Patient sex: F
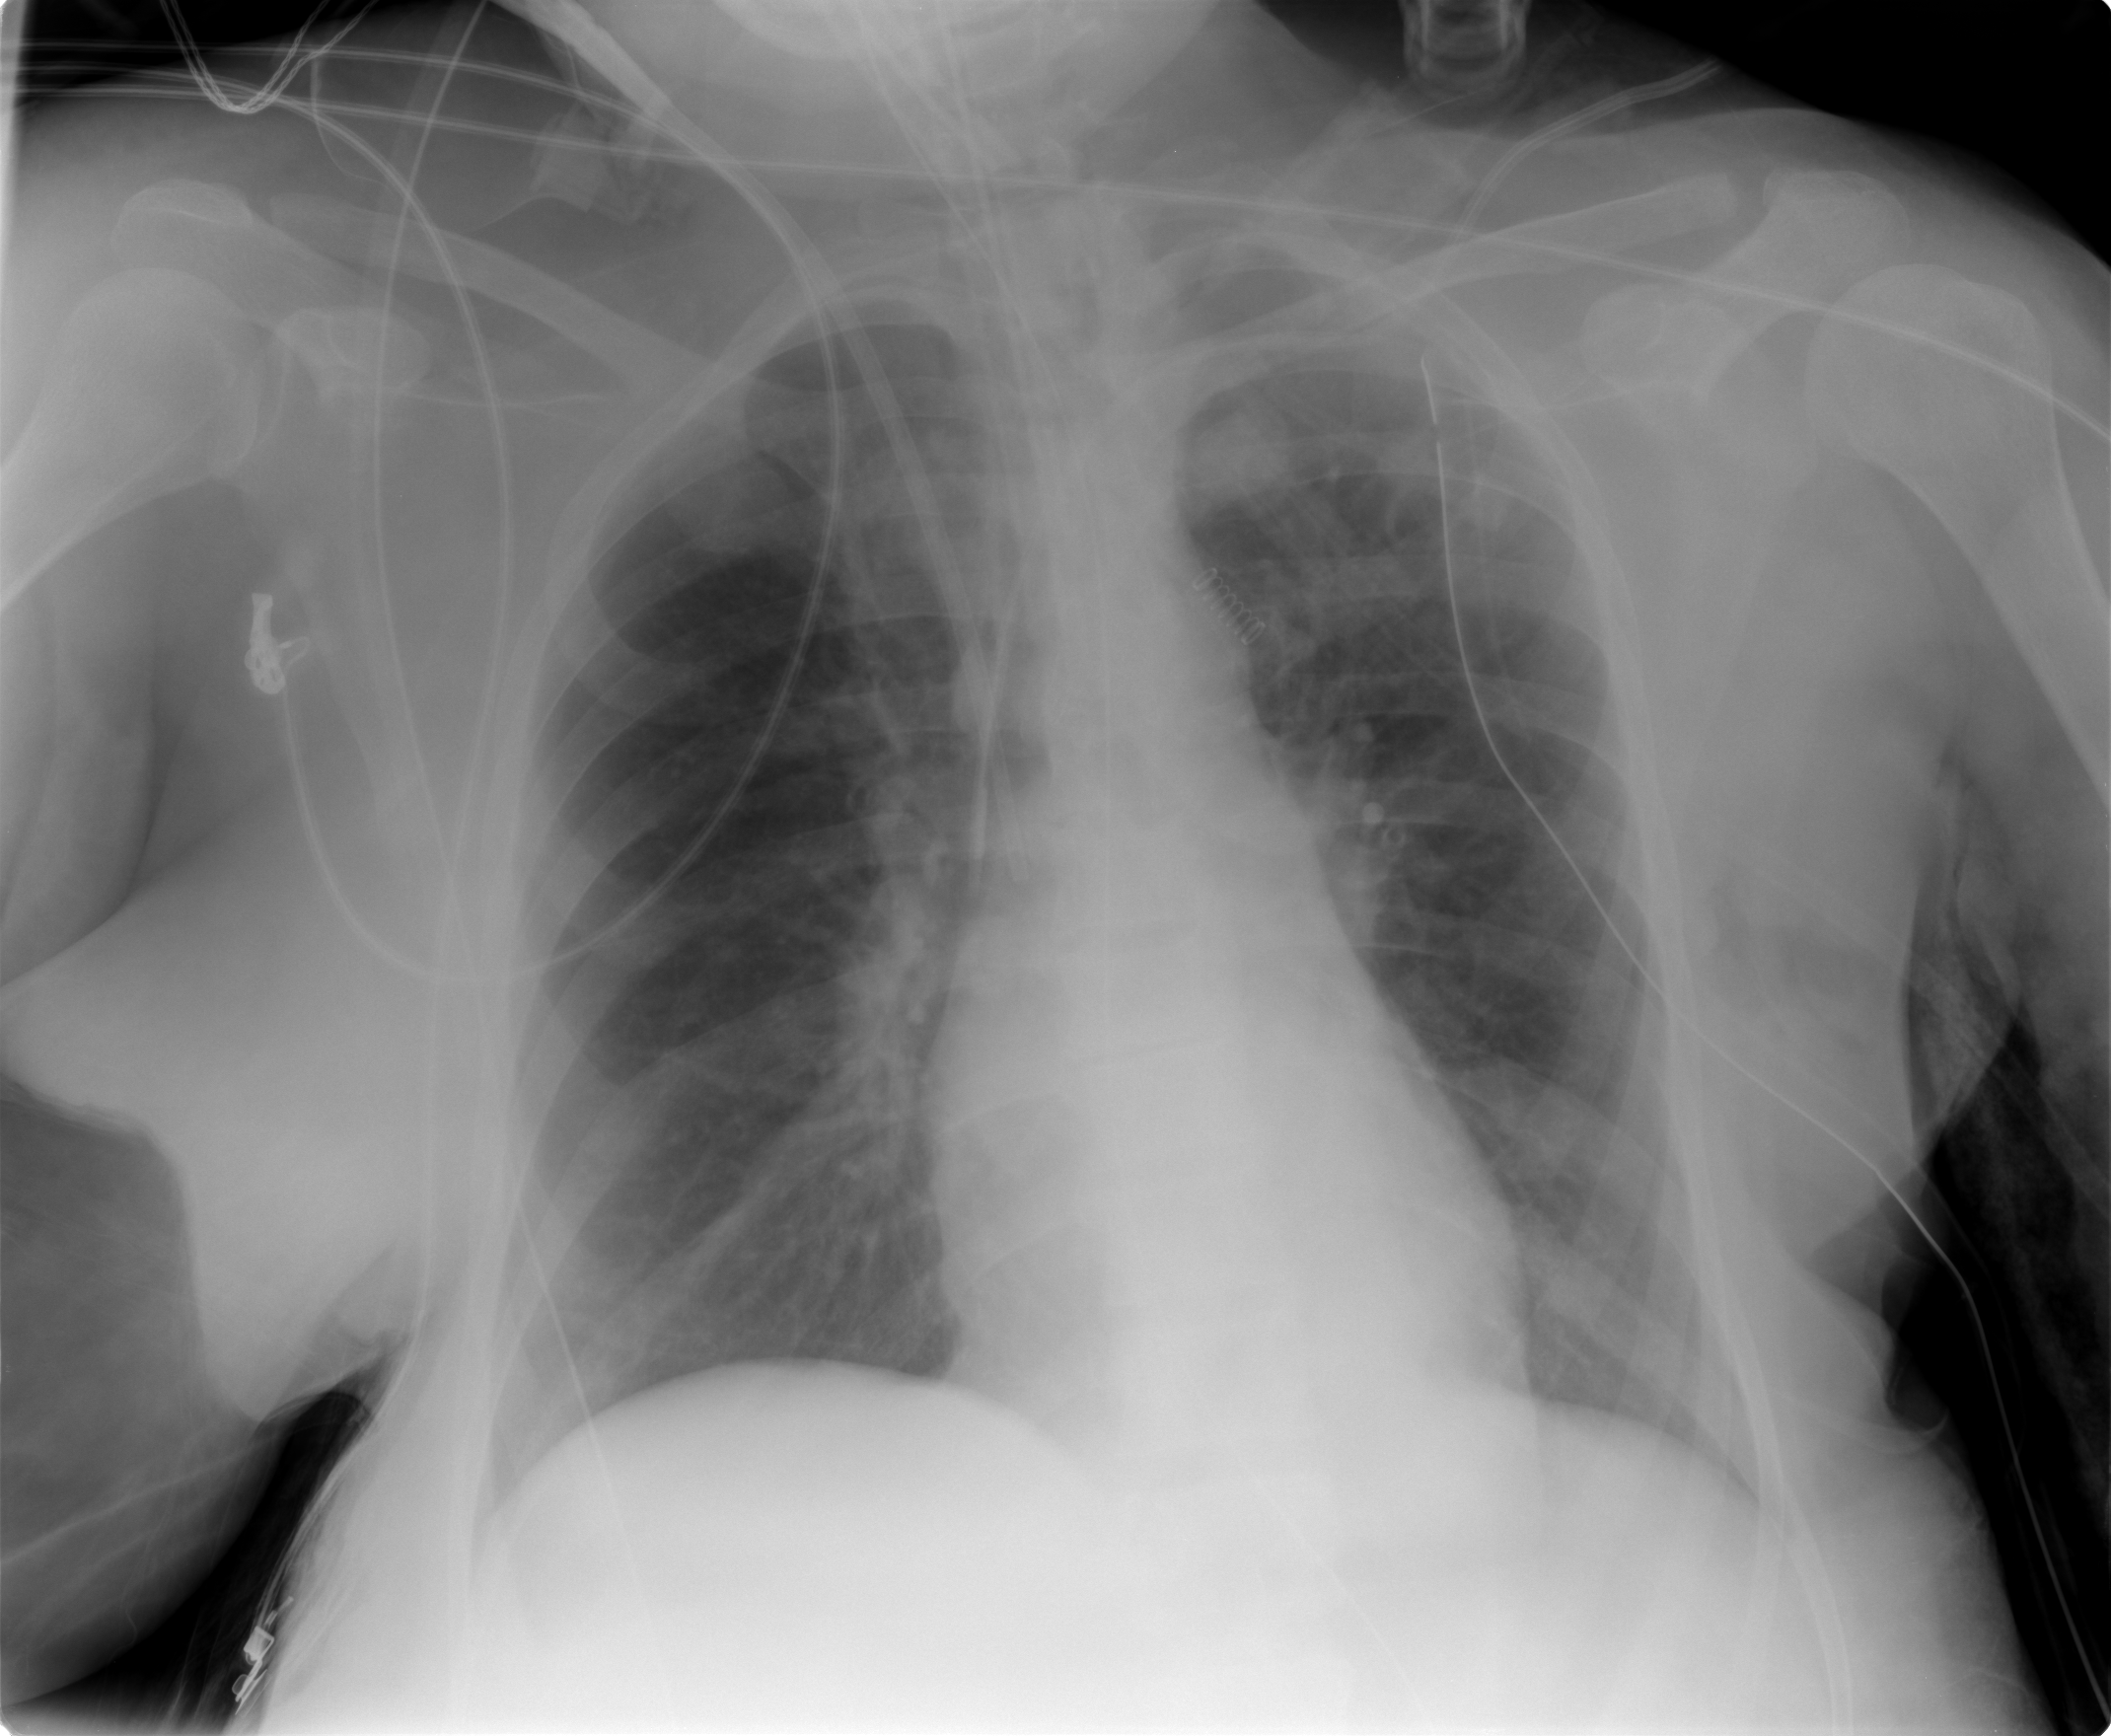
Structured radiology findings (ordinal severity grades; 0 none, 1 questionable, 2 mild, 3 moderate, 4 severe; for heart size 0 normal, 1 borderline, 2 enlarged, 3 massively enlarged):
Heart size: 0
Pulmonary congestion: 1
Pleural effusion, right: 1
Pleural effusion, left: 1
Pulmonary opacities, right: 0
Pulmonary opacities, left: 0
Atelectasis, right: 0
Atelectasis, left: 0